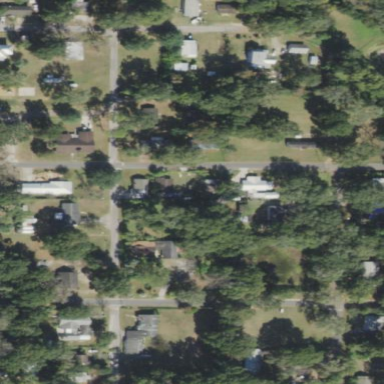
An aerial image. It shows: Residential area consisting of single-family homes.